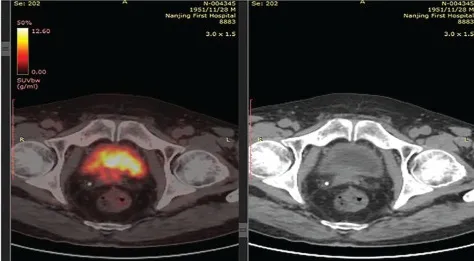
(B) PSMA-PET/CT scans showed shrunken lesions after platinum-based neoadjuvant chemotherapy.
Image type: radiology (pet)